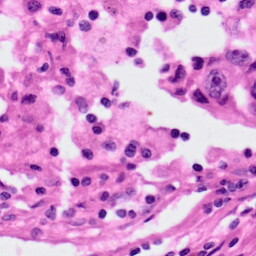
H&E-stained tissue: Lung